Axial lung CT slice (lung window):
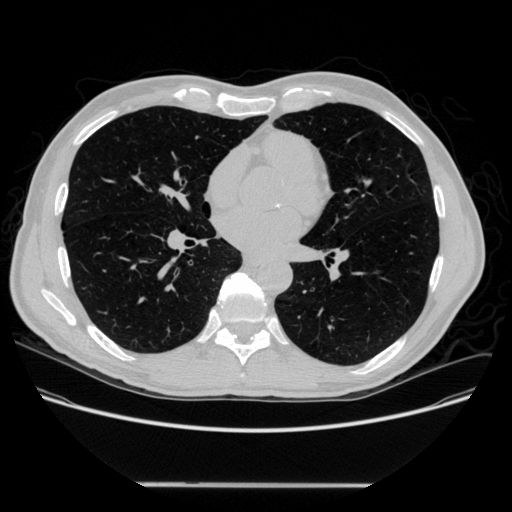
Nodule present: no